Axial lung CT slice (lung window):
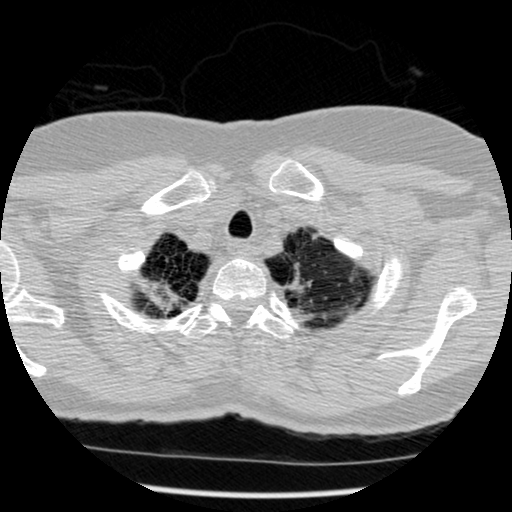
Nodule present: no